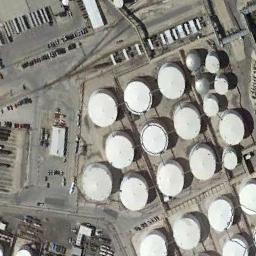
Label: storage_tank